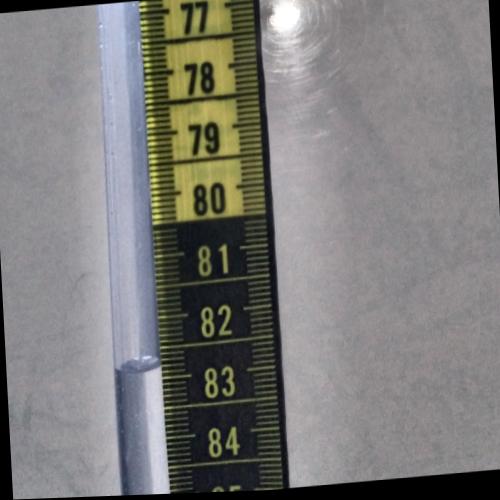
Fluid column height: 82.8 cm